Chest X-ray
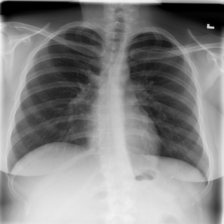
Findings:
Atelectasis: negative
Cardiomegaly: negative
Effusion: negative
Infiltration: negative
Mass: negative
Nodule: negative
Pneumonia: negative
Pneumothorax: negative
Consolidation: negative
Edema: negative
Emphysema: negative
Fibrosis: negative
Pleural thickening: negative
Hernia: negative